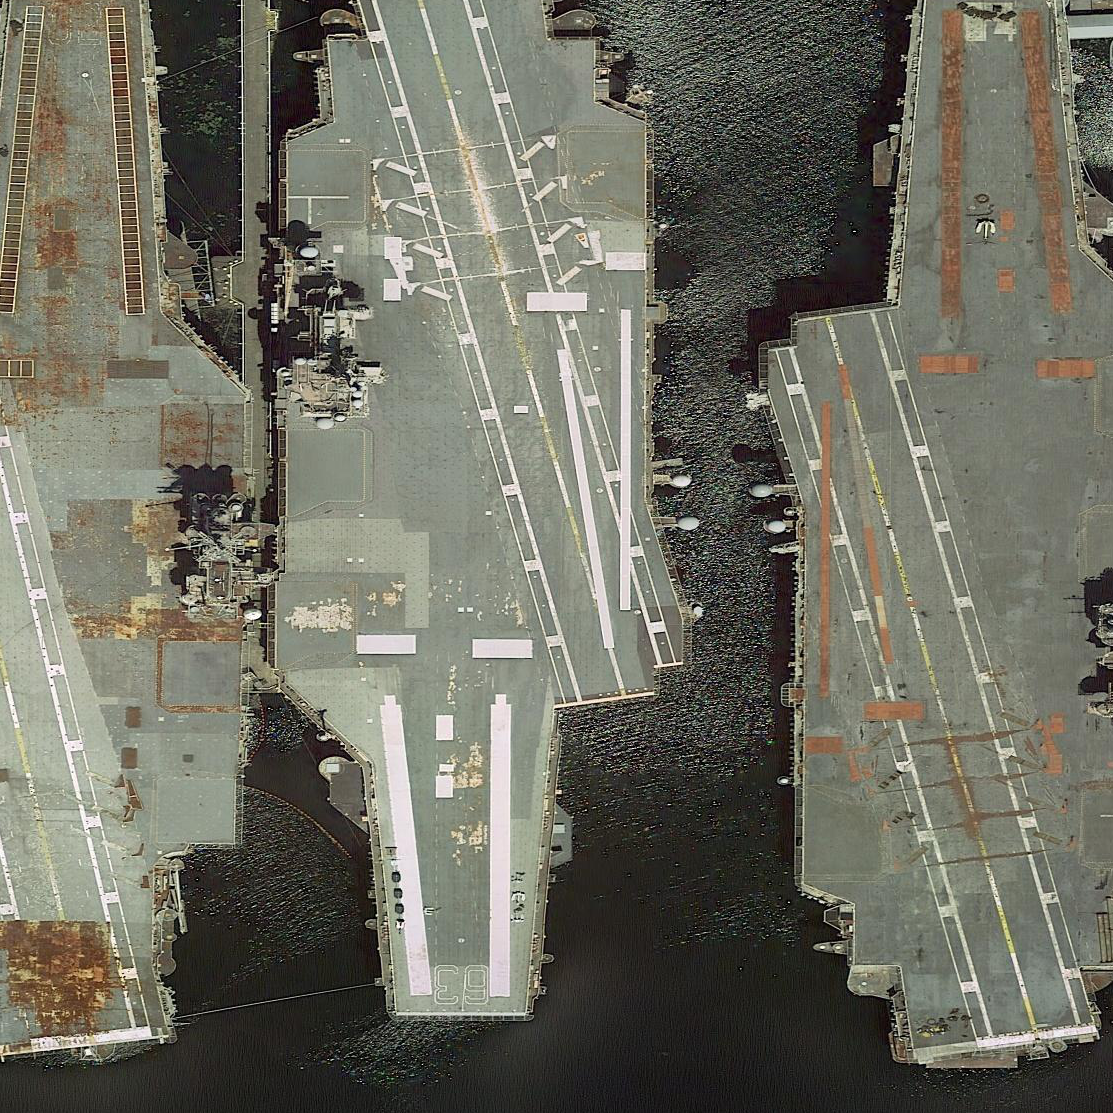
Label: aircraft_carrier